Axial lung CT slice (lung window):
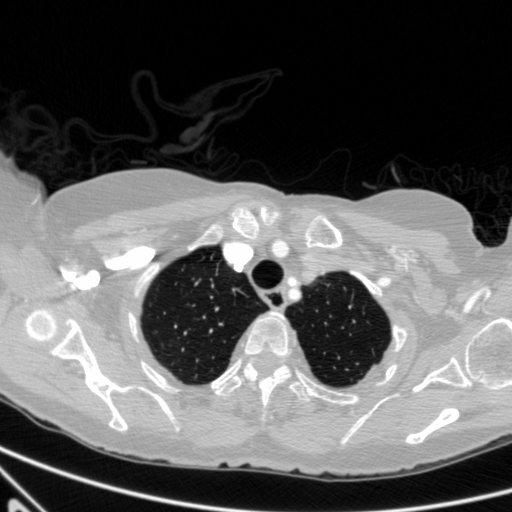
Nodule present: no